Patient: sex M, age 67
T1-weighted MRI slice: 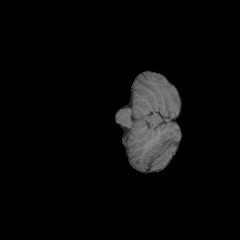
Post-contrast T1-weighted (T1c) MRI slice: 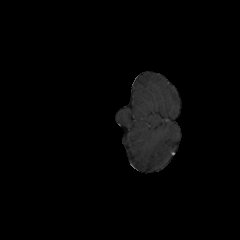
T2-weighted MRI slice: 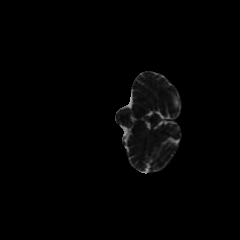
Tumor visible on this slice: no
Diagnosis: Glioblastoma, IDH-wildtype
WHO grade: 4